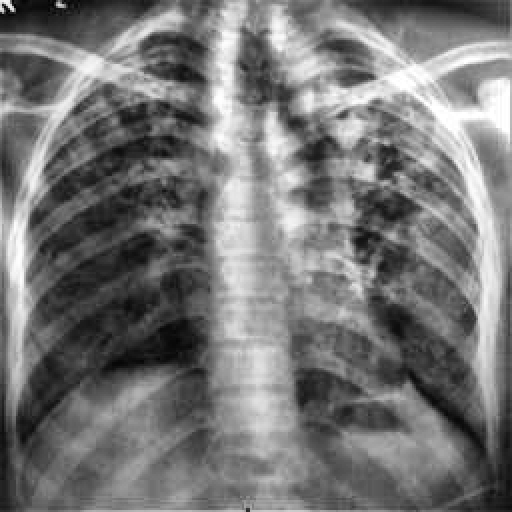
Finding: TUBERCULOSIS